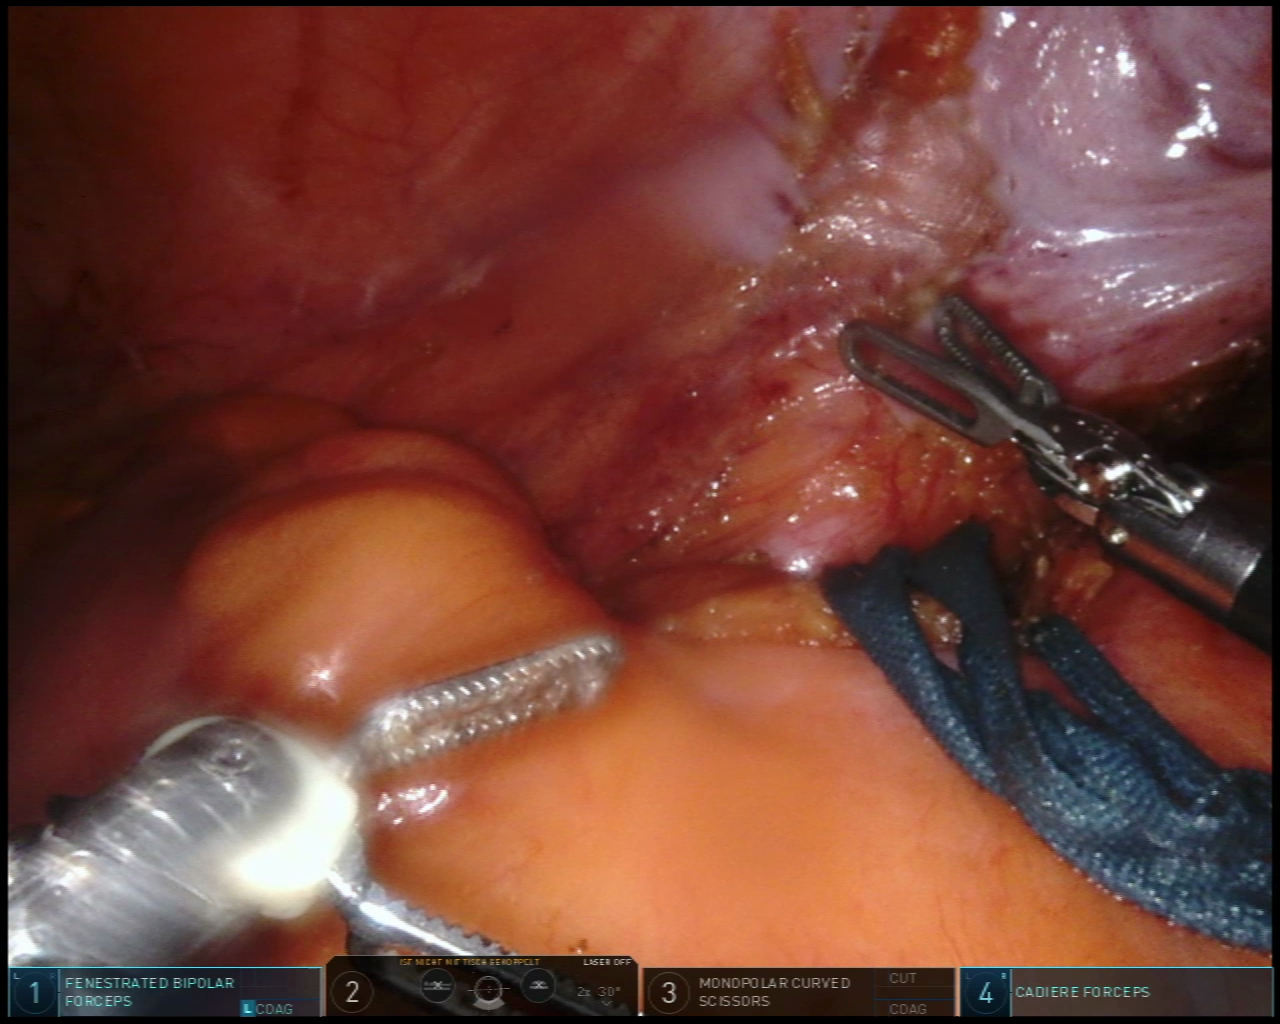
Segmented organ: ureter
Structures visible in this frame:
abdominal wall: yes
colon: yes
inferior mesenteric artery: no
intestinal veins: no
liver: no
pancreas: no
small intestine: no
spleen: no
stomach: no
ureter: yes
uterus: no
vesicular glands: no